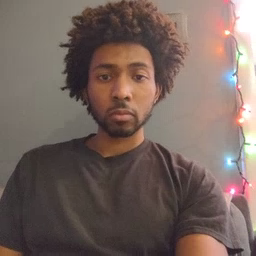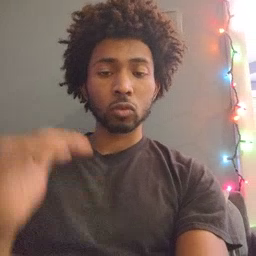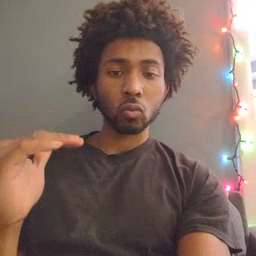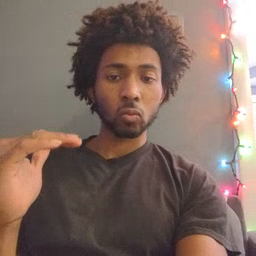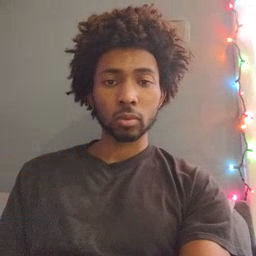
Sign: child